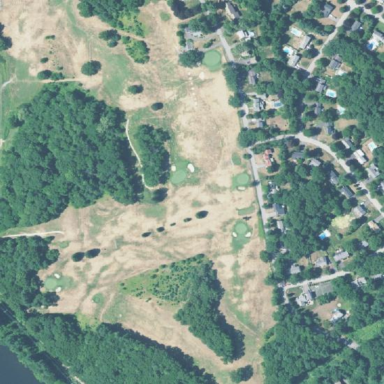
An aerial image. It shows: Golf course surrounded by greenery.